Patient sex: M
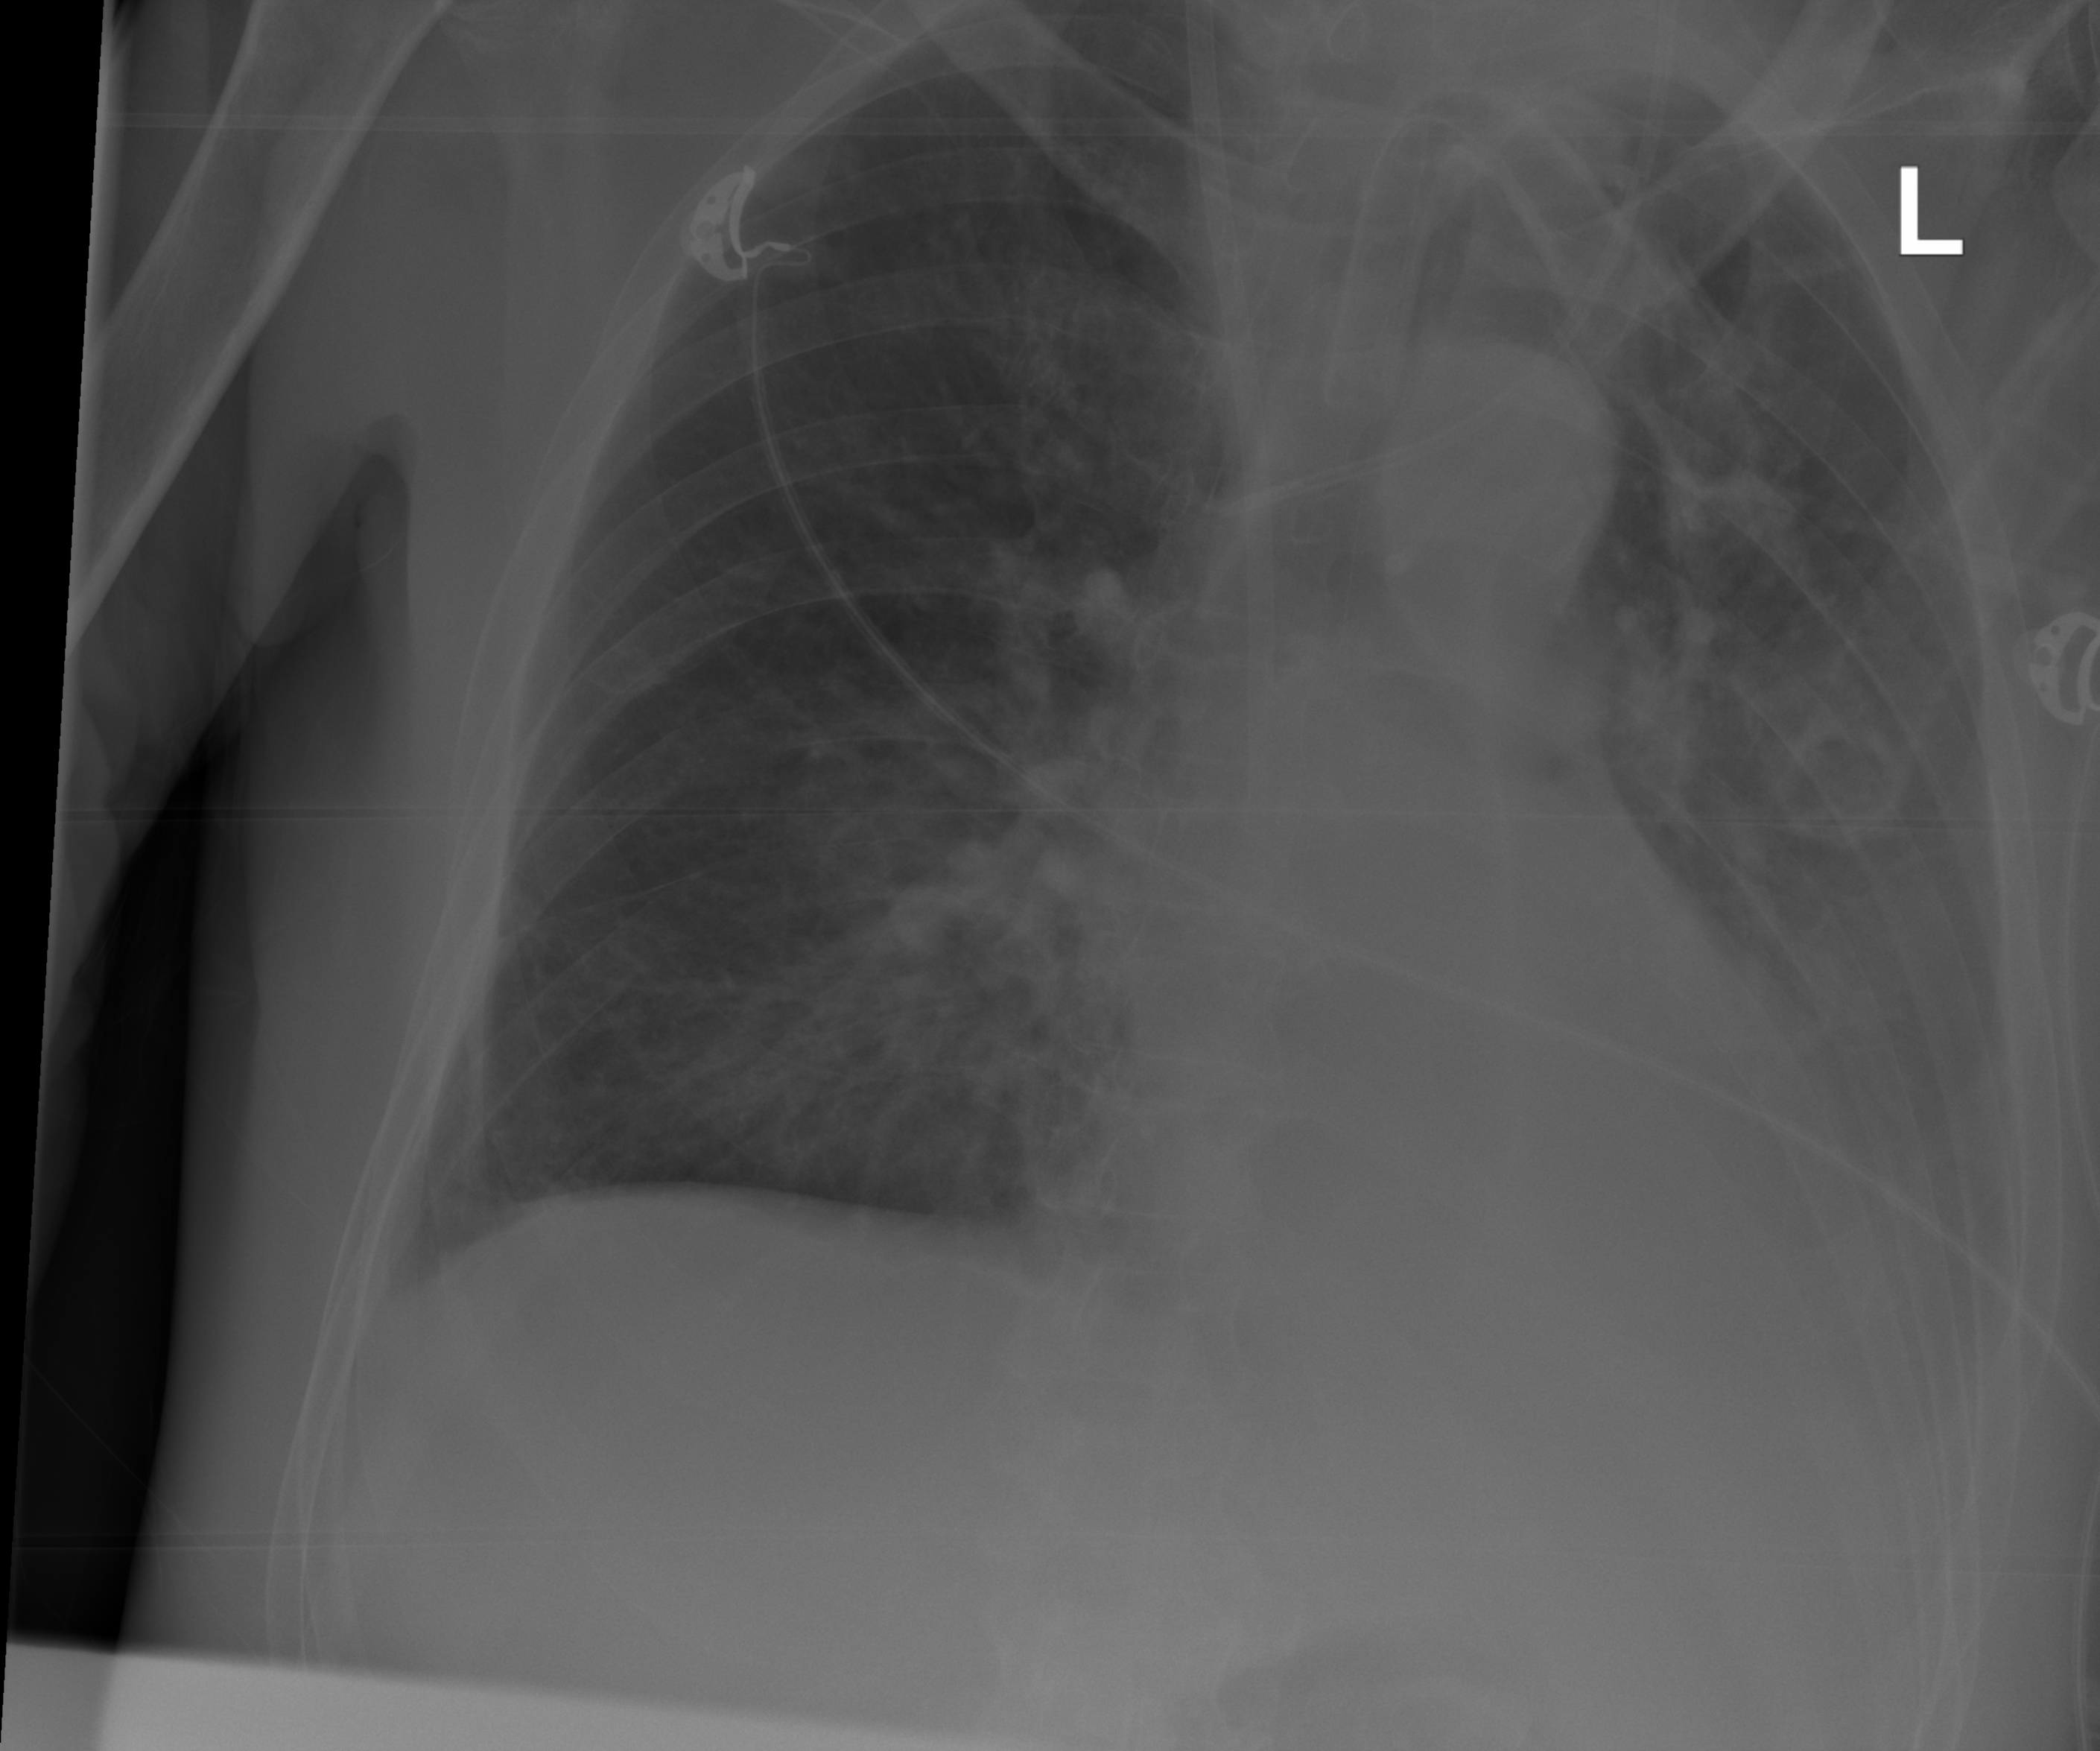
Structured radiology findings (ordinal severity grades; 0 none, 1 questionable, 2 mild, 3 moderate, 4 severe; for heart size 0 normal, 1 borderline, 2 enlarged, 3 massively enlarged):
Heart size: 0
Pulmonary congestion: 2
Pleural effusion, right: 0
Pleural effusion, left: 3
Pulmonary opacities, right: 2
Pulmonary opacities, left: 2
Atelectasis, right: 2
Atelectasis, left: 0